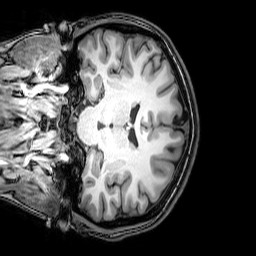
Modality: T1w
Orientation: coronal
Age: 24
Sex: female
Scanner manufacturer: philips
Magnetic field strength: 3 T
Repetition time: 0.008113 s
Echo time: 0.003709 s